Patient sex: M
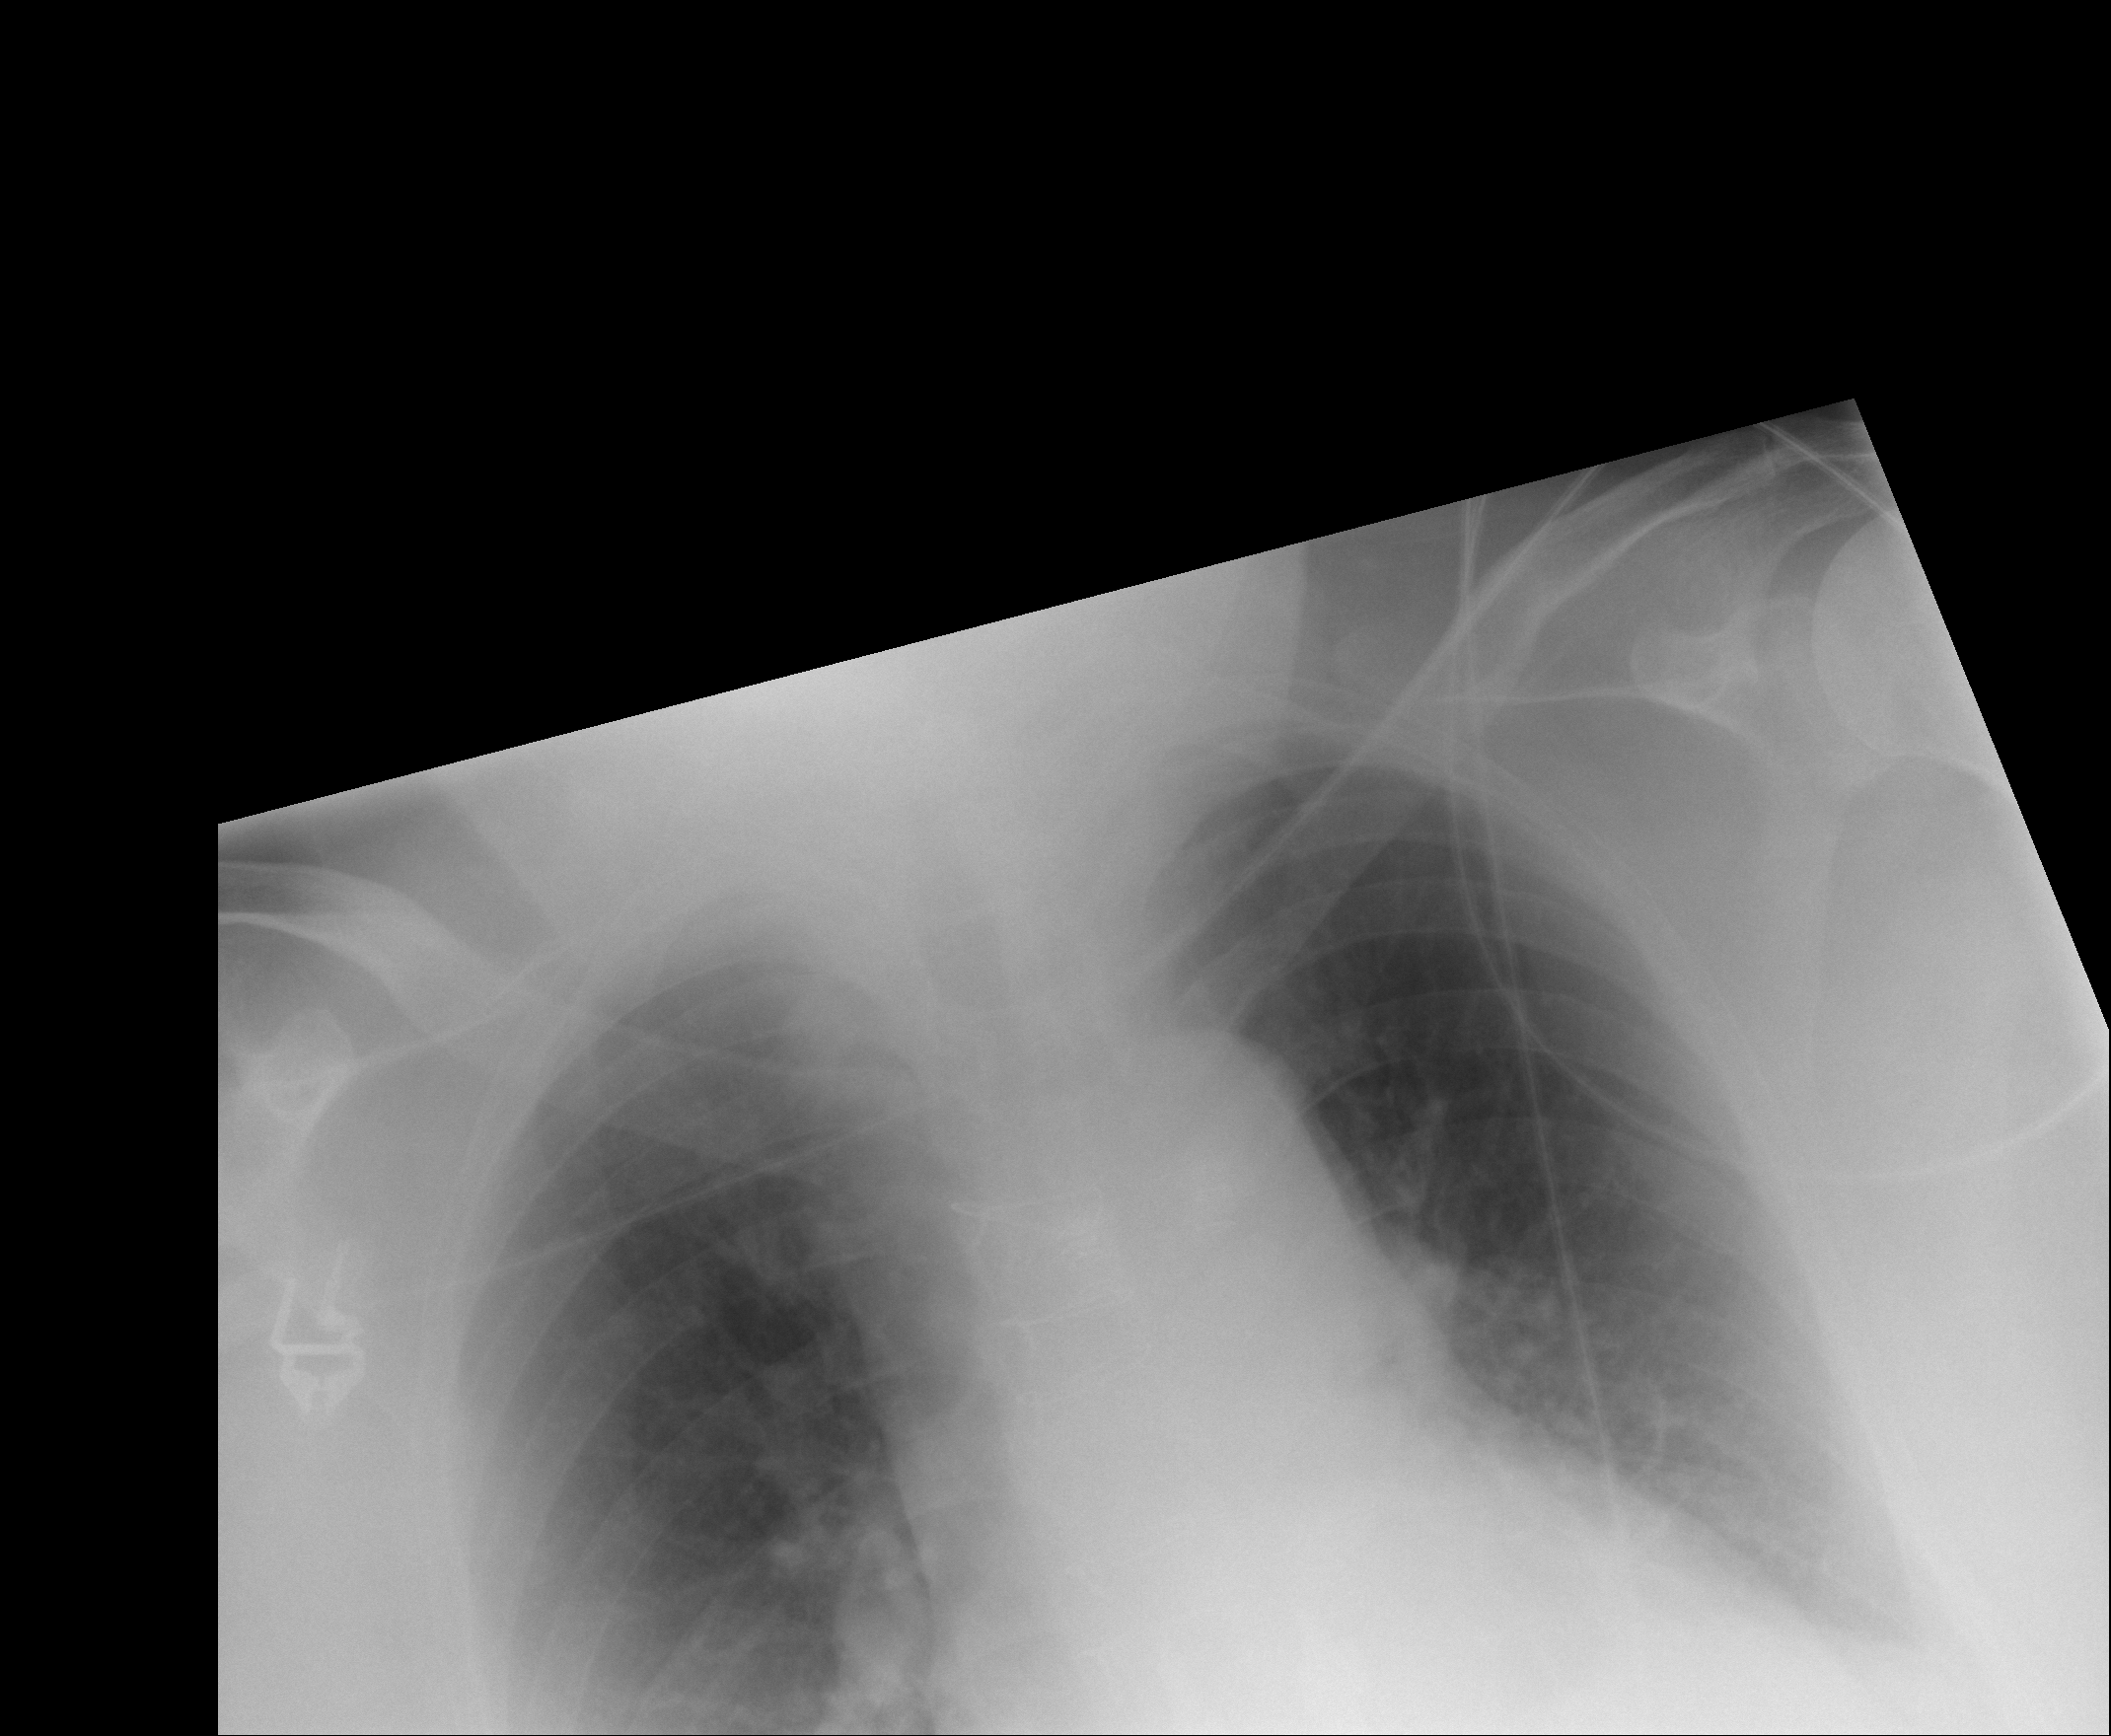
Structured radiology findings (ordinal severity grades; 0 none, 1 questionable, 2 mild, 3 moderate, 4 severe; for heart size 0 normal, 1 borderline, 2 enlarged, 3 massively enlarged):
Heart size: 1
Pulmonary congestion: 1
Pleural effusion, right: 0
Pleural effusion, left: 1
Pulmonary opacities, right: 0
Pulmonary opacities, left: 0
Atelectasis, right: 2
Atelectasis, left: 2